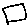
Label: square